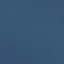
Land use / land cover: SeaLake